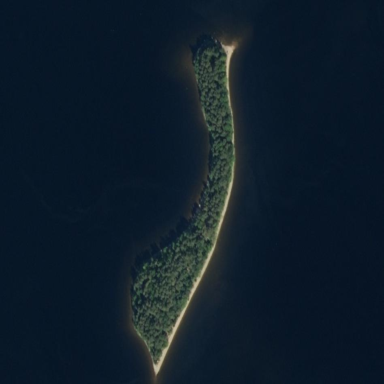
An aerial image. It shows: Islet.